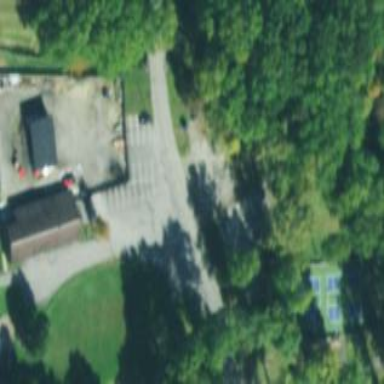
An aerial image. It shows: Parking area.